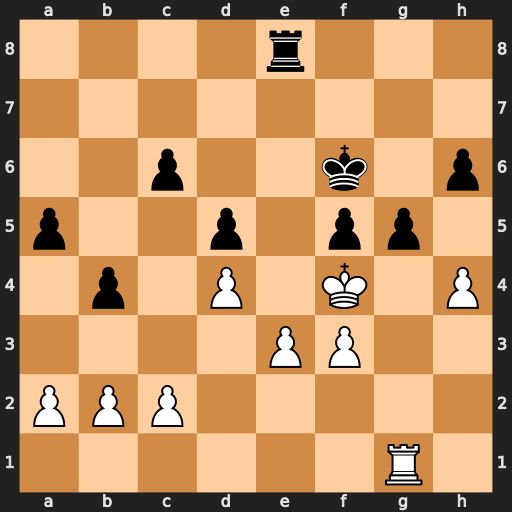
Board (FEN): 4r3/8/2p2k1p/p2p1pp1/1p1P1K1P/4PP2/PPP5/6R1
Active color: w
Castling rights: -
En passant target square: -
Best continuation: hxg5+ hxg5+ Rxg5